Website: macys
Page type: account-dashboard
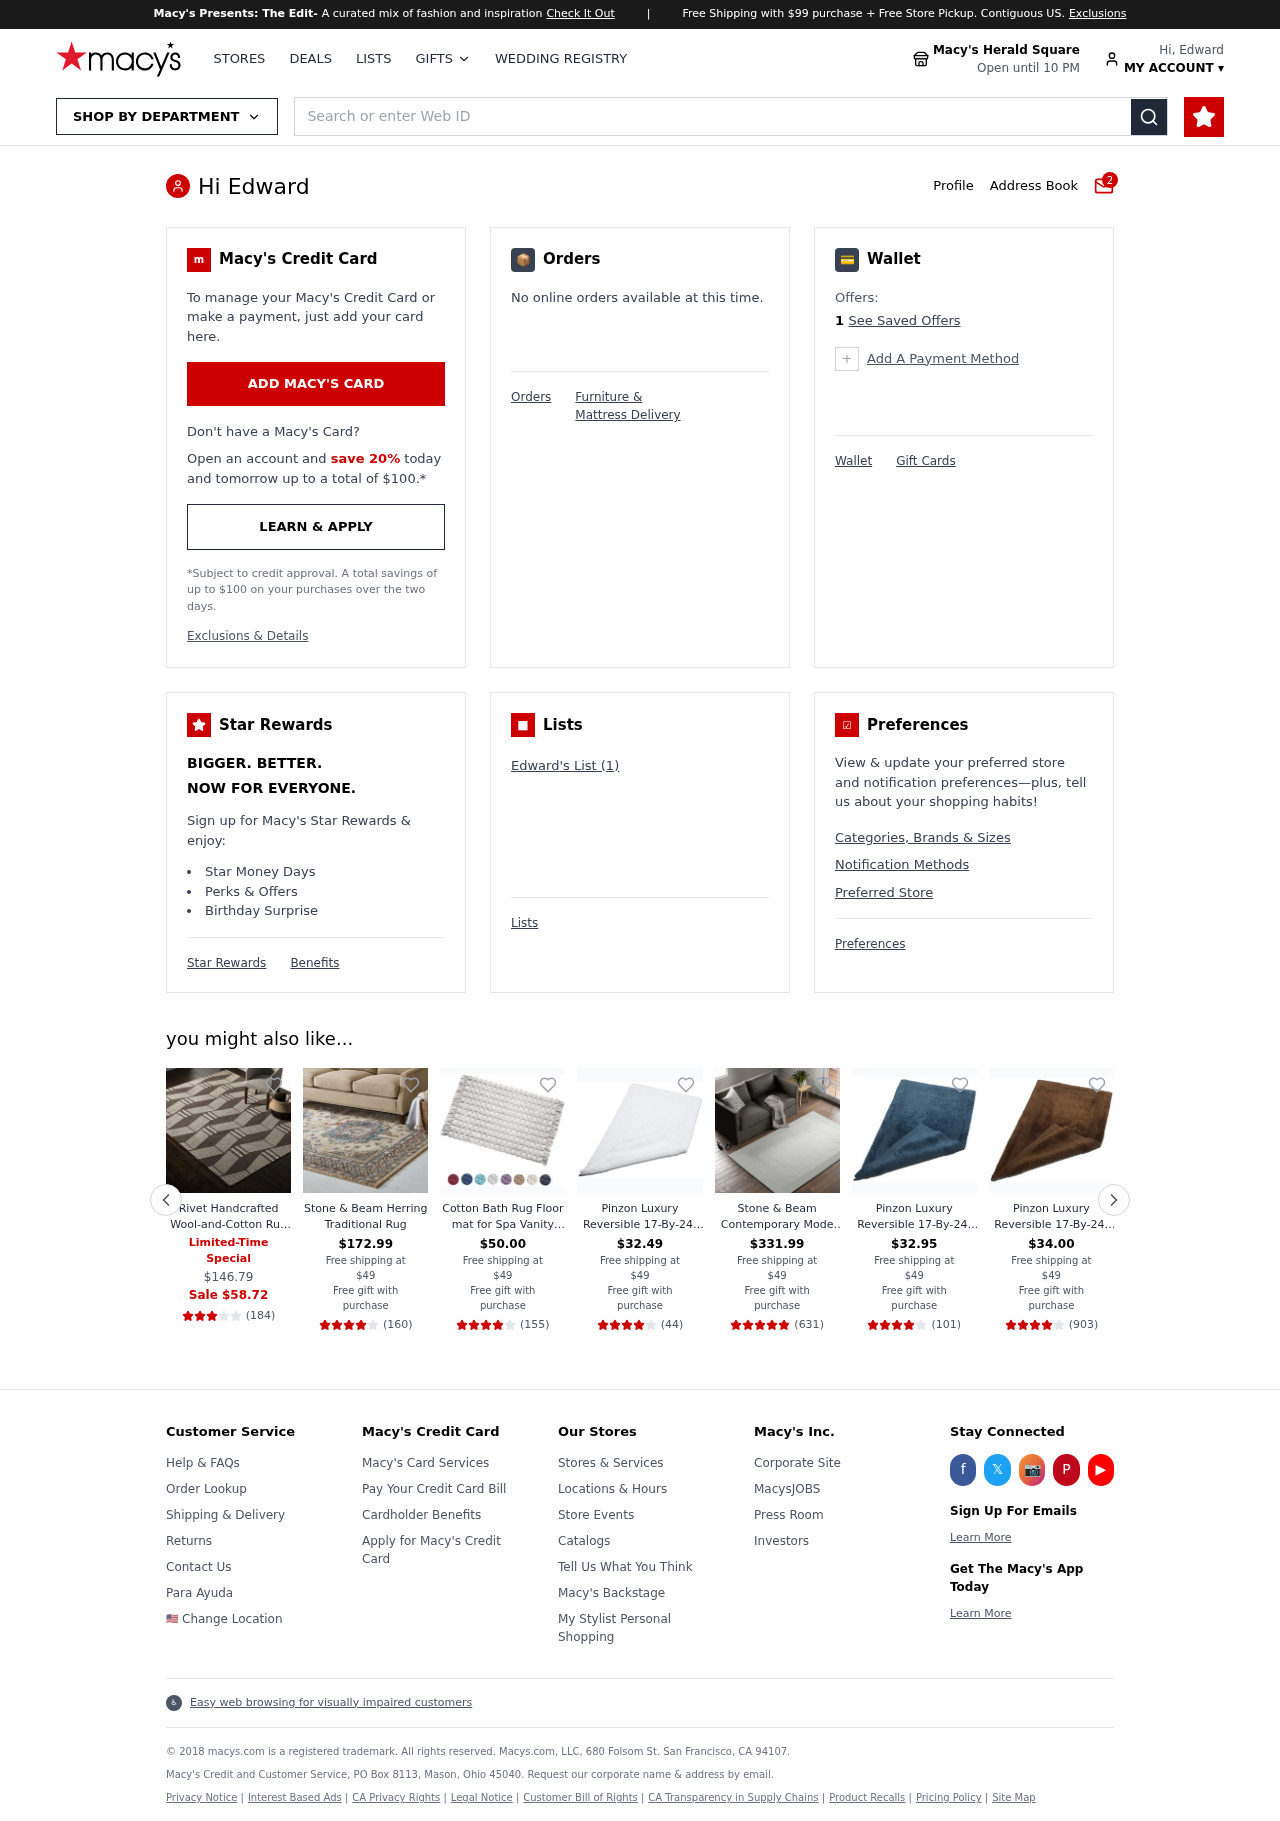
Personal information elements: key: PII_FIRSTNAME
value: Edward
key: PII_LOCATION1_NAME
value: Macy's Herald Square
Product elements: key: PRODUCT1_NAME
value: Rivet Handcrafted Wool-and-Cotton Rug with Undulating Stripes, 8' x 10', Cream and Taupe
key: PRODUCT1_NUM_RATINGS
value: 184
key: PRODUCT1_PRICE
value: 146.79
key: PRODUCT1_RATING
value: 3.2
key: PRODUCT2_NAME
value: Stone & Beam Herring Traditional Rug
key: PRODUCT2_NUM_RATINGS
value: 160
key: PRODUCT2_PRICE
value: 172.99
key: PRODUCT2_RATING
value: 3.7
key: PRODUCT3_NAME
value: Cotton Bath Rug Floor mat for Spa Vanity Shower Super Soft Machine Washable Bath Rugs for Bathroom/K
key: PRODUCT3_NUM_RATINGS
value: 155
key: PRODUCT3_PRICE
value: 50
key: PRODUCT3_RATING
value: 3.6
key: PRODUCT4_NAME
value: Pinzon Luxury Reversible 17-By-24-Inch Bath Rug, White
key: PRODUCT4_NUM_RATINGS
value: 44
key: PRODUCT4_PRICE
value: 32.49
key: PRODUCT4_RATING
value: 4.1
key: PRODUCT5_NAME
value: Stone & Beam Contemporary Mode Tone Wool Rug
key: PRODUCT5_NUM_RATINGS
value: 631
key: PRODUCT5_PRICE
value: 331.99
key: PRODUCT5_RATING
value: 4.7
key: PRODUCT6_NAME
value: Pinzon Luxury Reversible 17-By-24-Inch Bath Rug, Marine
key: PRODUCT6_NUM_RATINGS
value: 101
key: PRODUCT6_PRICE
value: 32.95
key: PRODUCT6_RATING
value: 4.3
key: PRODUCT7_NAME
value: Pinzon Luxury Reversible 17-By-24-Inch Bath Rug, Espresso
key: PRODUCT7_NUM_RATINGS
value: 903
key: PRODUCT7_PRICE
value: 34
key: PRODUCT7_RATING
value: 3.9
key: PRODUCT1_SALE_PRICE
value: Sale $58.72
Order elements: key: ORDER_FREE_SHIPPING_MIN
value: $99
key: ORDER_STORE_HOURS
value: Open until 10 PM
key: ORDER_NUM_MESSAGES
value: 2
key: ORDER_DISCOUNT_PERCENT
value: save 20%
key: ORDER_MAX_SAVINGS
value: $100
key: ORDER_MAX_SAVINGS2
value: $100
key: ORDER_NUM_OFFERS
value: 1
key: ORDER_NUM_LIST_ITEMS
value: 1
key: ORDER_FREE_SHIPPING_THRESHOLD
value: $49
Search elements: key: HEADER_SEARCH
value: Search or enter Web ID